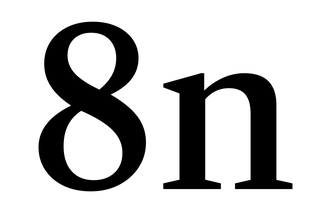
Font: LibreCaslonText_Medium